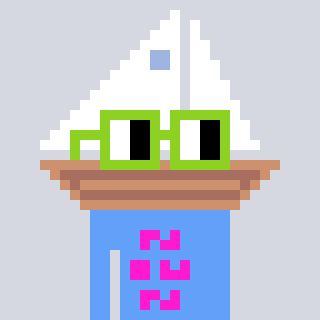
a pixel art character with square light green glasses, a sailboat-shaped head and a blue-colored body on a cool background